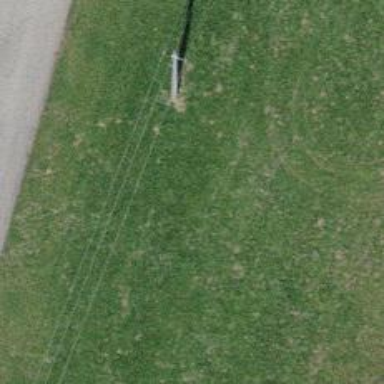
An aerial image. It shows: Power line is depicted.